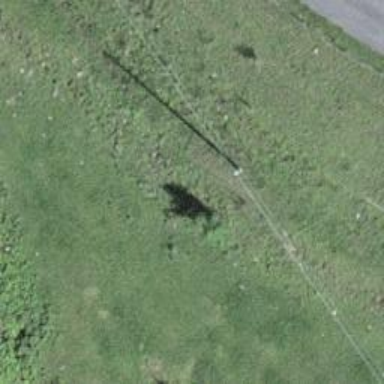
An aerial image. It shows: Utility pole in the area.